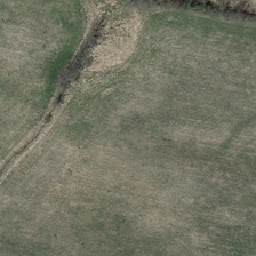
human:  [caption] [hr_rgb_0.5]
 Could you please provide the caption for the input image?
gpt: Gully separates a meadow of grass.

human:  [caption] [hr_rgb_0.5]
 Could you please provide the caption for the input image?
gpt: There is a bare ground on the two unpaved roads of the meadow.

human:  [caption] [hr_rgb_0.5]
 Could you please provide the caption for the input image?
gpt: we can see a dirt road stretches through this rather bald meadow .

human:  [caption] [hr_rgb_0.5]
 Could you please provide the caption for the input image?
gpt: On the grass, there is an open space at the T-junction of two unpaved paths.

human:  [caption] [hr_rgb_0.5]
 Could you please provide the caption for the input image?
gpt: A ravine separated the grass with little grass.